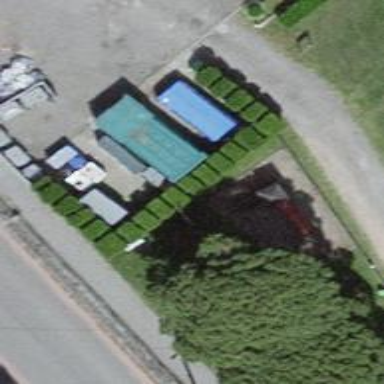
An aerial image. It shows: Recycling center.